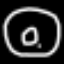
Label: donut